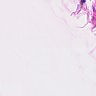
Metastatic tissue present: no